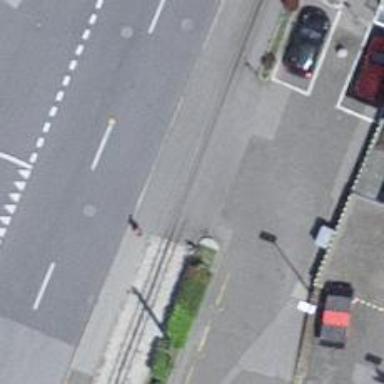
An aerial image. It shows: Railway level crossing.